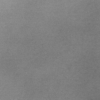
Label: dusty